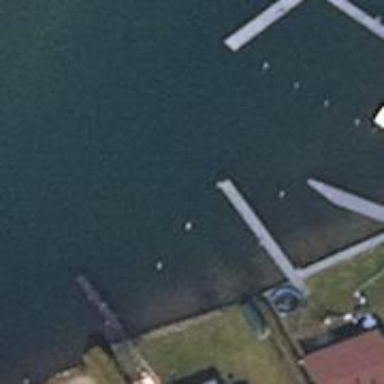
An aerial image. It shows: Man-made pier.